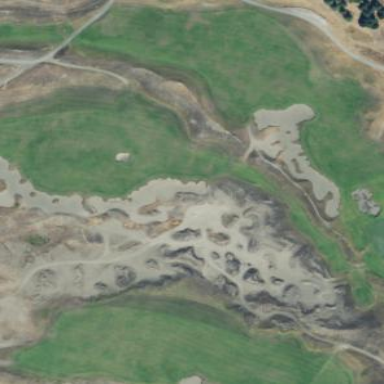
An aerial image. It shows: Sand bunker on golf course.